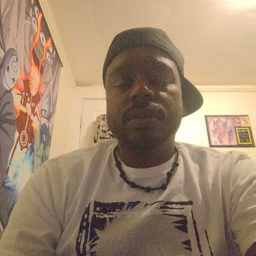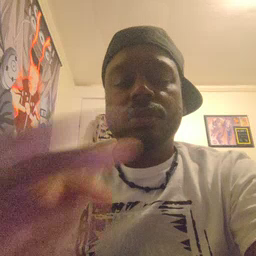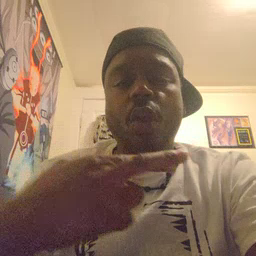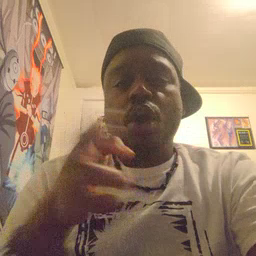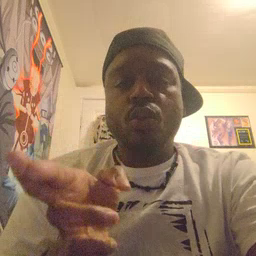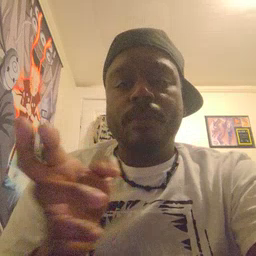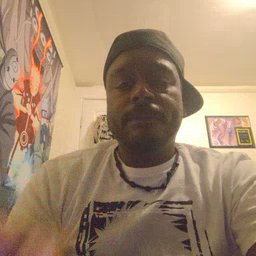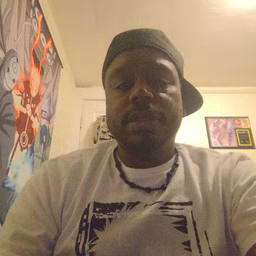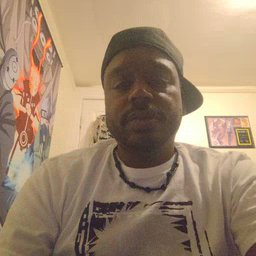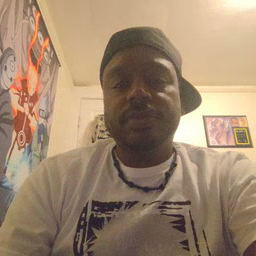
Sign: room